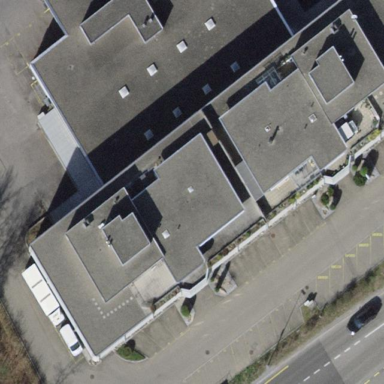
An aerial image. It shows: Flat-roofed building.